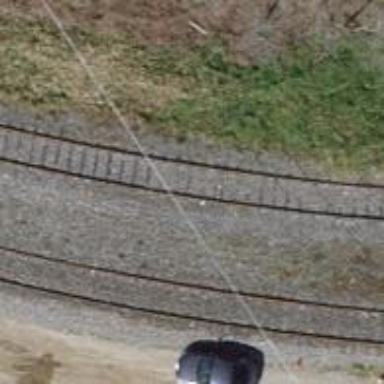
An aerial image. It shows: Rail spur service.